Question: Another WPF question for you all.
I have a user control that contains a text box and button. The button opens a "folder selection" dialog; when the user selects a folder, the text box should populate with the path the user selected. That works fine.
Inside of the user control, I have a dependency property named Path. When the user makes their selection, the Path gets updated and the text box bound to it also updates. That works great.
Now, the parent View also needs to know what this Path value is. What to do from here?
I'd assume that we should add a property to the parent's view model named Path. Easy enough -- then what do we bind it to? The Path dependency property of the user control? Can that be bound to both the parent's View Model and user control's text box simultaneously?
I tried adding the user controls attributes without success:
'<v:MyControl Path="{Binding ViewModels:MyViewModel.Path}" ... />'
No errors, it just didn't update the view model. If this approach is feasible, I can post more of the code.

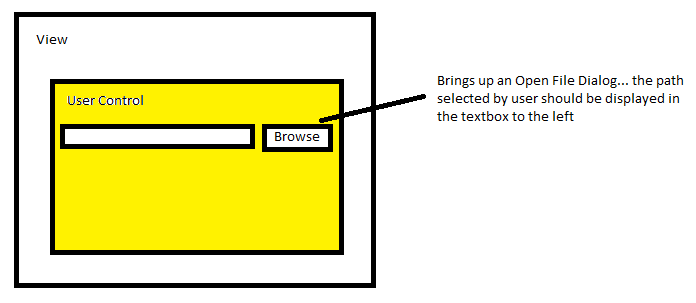
Answer: Dependency properties can be the source of multiple bindings, yes. Speaking solely about the view, I could have a master slider with five text boxes bound to its value, and that would work just fine.
However, since you're living in MVVM, it's probably more sound to use the view model's change-notifying properties as the for this screen. The user control writes to this property, and the parent view reads from it, simple as that.
Rule of thumb: if more than one view-level component needs access to a property, bind both of them to the view model, not to each other.